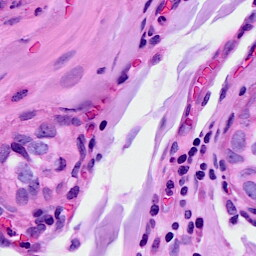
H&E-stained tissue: Breast